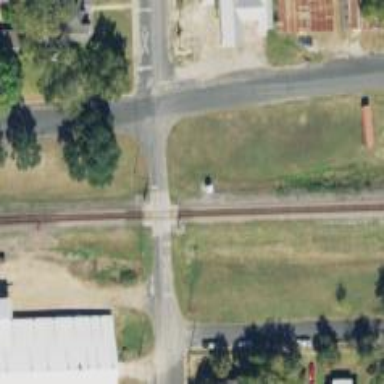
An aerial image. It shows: Level crossing with both lights and saltire in place.